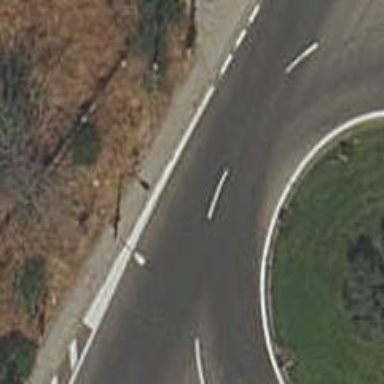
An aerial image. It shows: Tertiary road leading to roundabout junction.